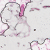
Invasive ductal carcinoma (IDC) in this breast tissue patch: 0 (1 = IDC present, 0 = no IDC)